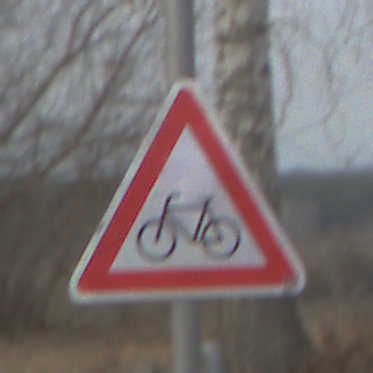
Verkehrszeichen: RadverkehrRechts
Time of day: MorningAfternoon
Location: Outdoor (Nature)
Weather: PartlyCloudy
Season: Autumn
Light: Natural